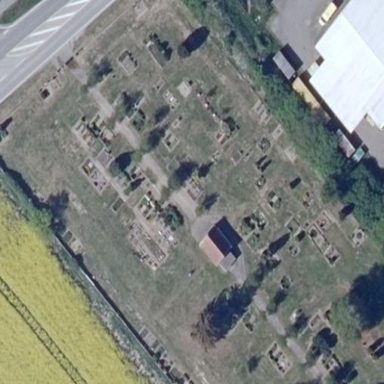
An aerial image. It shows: Cemetery.